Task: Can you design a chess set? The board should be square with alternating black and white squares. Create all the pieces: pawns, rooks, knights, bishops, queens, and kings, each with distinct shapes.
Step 1762:
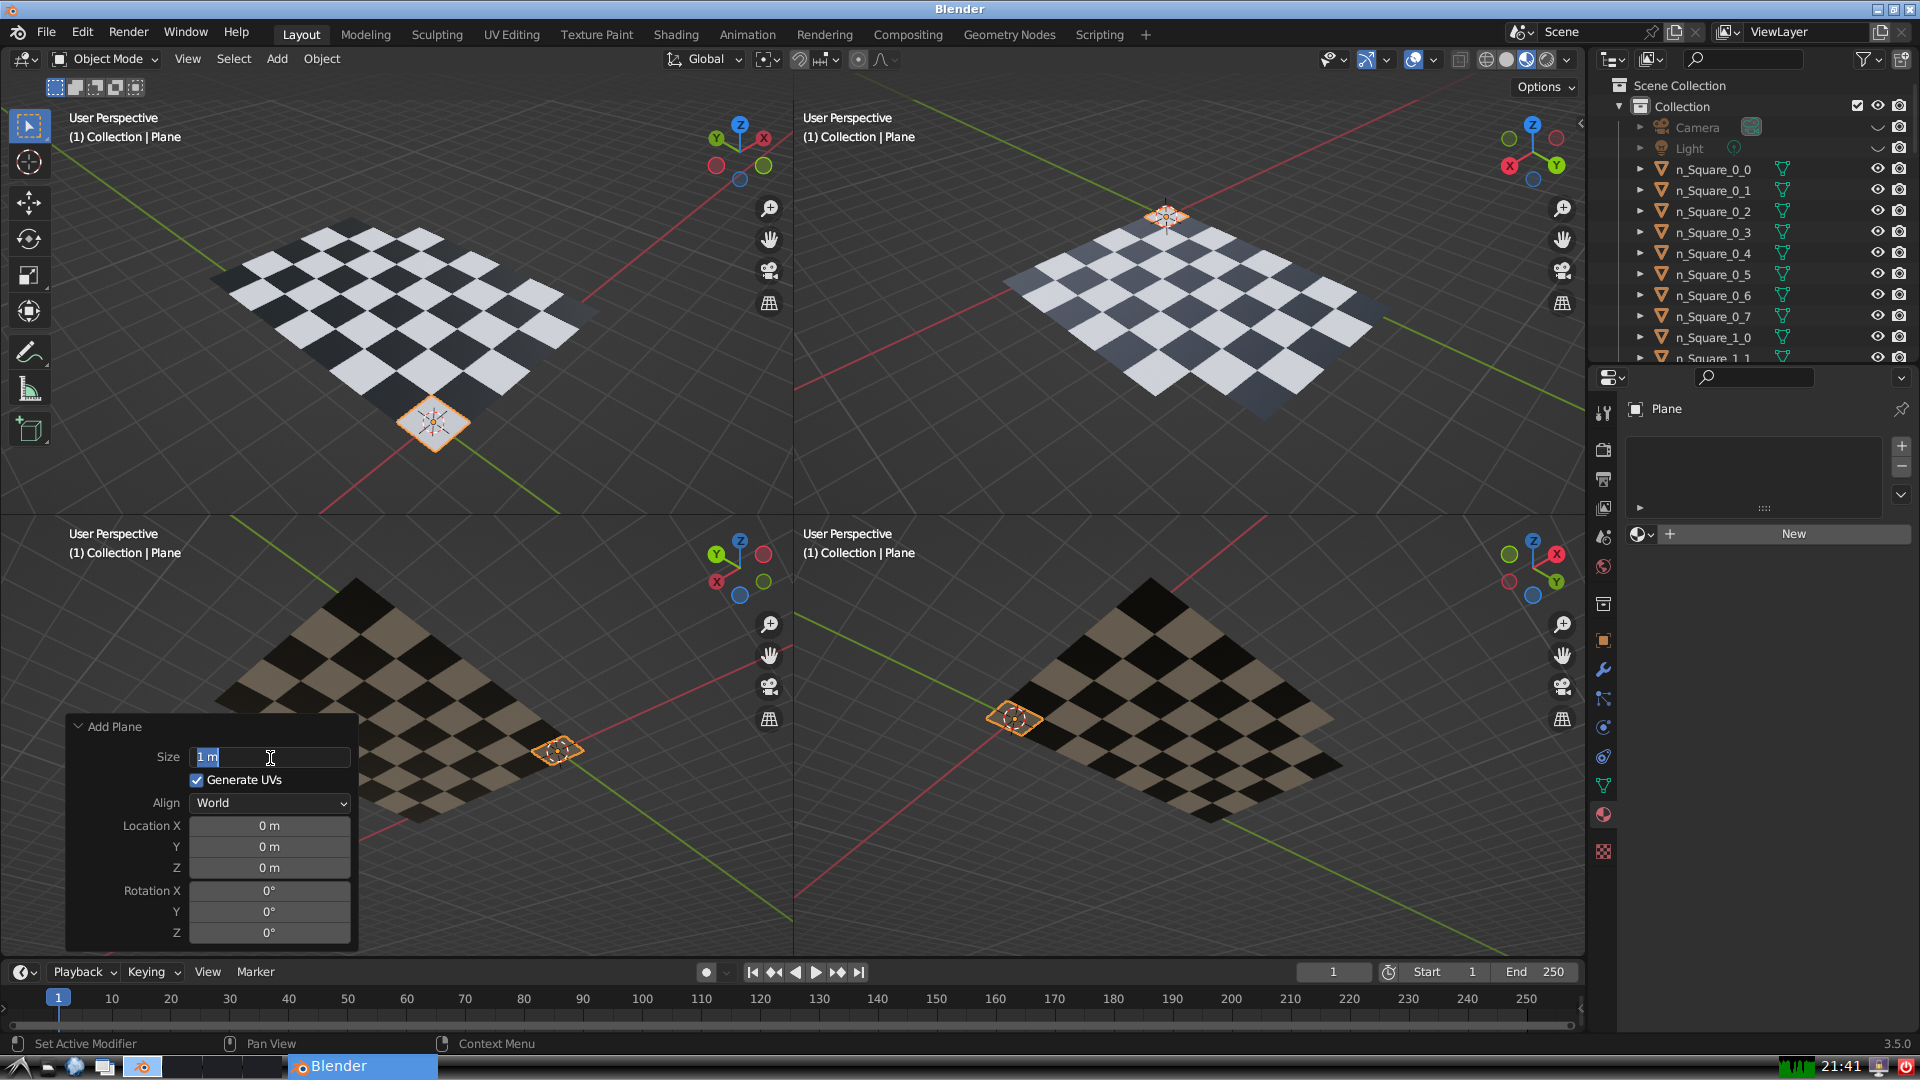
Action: input_text: 1.0